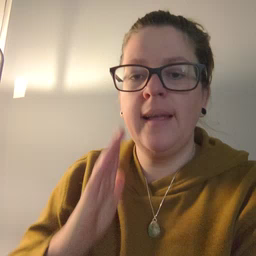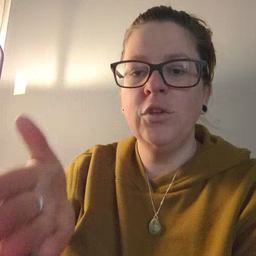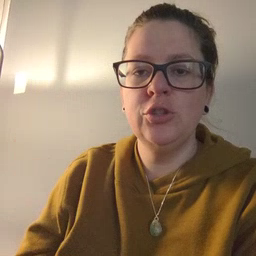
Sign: after